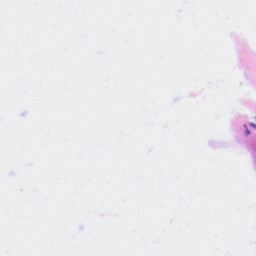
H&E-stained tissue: Liver